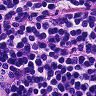
Metastatic tissue present: no